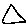
Label: triangle